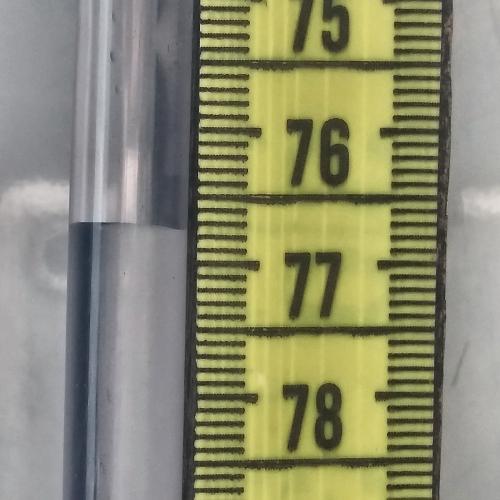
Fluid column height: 76.7 cm